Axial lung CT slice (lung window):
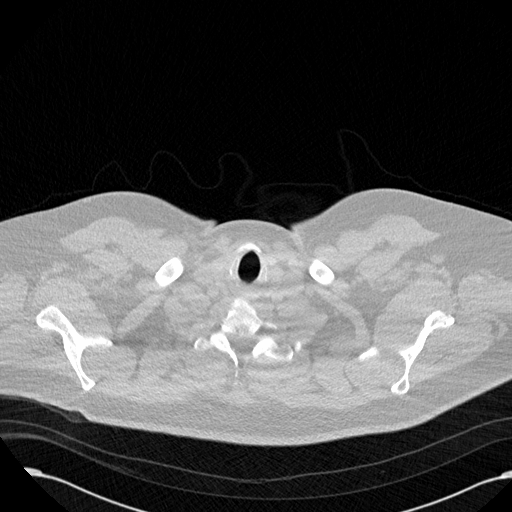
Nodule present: no